Question: I created an Azure function in Visual studio 2017 with Cosmos DB Trigger. In local.setting.json it asks me for three things and I am puzzled about the first two.
and
Where do I find these two?
I have been watching some tutorial videos and it seems a little bit difficult to know which information I should rely on.
In one video, one has shown that I go to my Portal/FunctionApp/MyFunction/ApplicationSetting and there I can find them. I have tried that and I only could find
Another has shown that I can go to my Portal/StorageAccount/MyStorage/AccessKeys and I only can see the information that are in the picture I have attached.
In that video I saw that the guy used the exact same key for both of these properties(or whatever they are called) which none of them ended with and my both keys in the picture end with this phrase.
1. I hope I make sense about what I am looking for.
2. I also hope someone can help me to know which is which and why there is EndpointSuffix=core.windows.net at the end of my keys, and if there should be, and are these two keys the same?

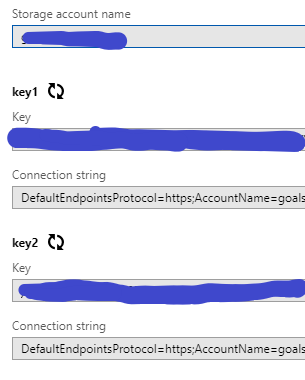
Answer: 1.Yes, the picture(Connection string) you attached is the value for AzureWebJobsStorage and AzureWebJobsDashboard
2.EndpointSuffix=core.windows.net, it's a path means that the blob / queue etc. path on azure storage, cause some queue/blob triggers in the azure function or some logs will stored in the blob. Details are <URL>.
There are 2 keys there, it's just for backup / security reason. If one of your key is exposed, you can use another key. More details are <URL>.